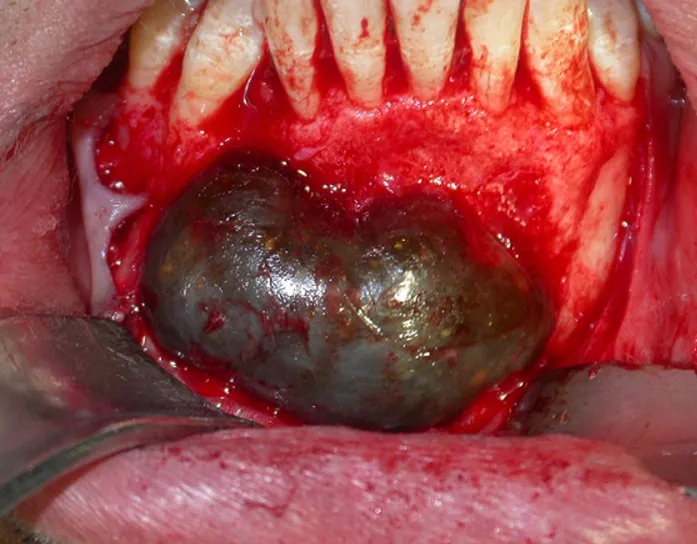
intra oral exposure of cystic lesion.
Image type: medical_photograph (other_medical_photograph)